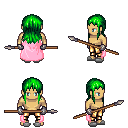
a pixel art fantasy rpg character, male body template, human, tanned skin, pink cape, gold greaves, green unkempt hairstyle, metal gloves, white slippers, spear, four views (front, back, left, right), 2x2 character sprite sheet, small pixel art, hard edges, no anti-aliasing